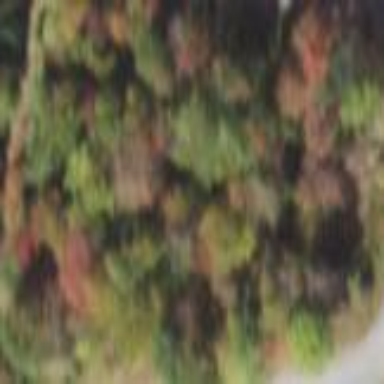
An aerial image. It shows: Beautiful woodland area.